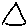
Label: triangle